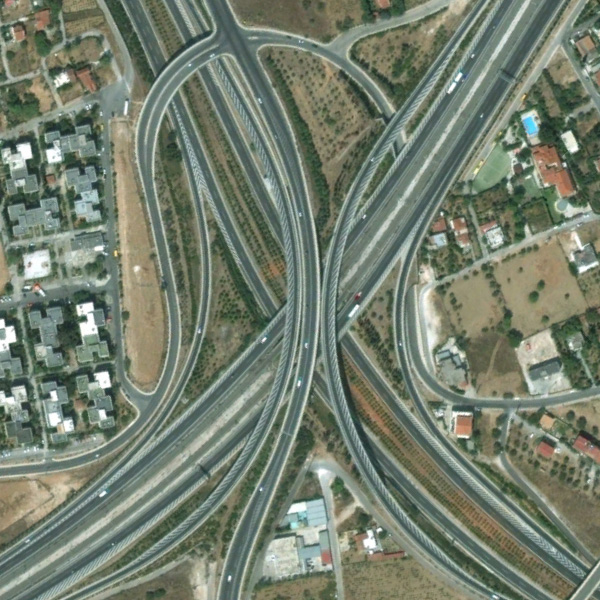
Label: Viaduct